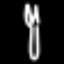
Label: fork